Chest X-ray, AP view. Patient: 30 years old, sex F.
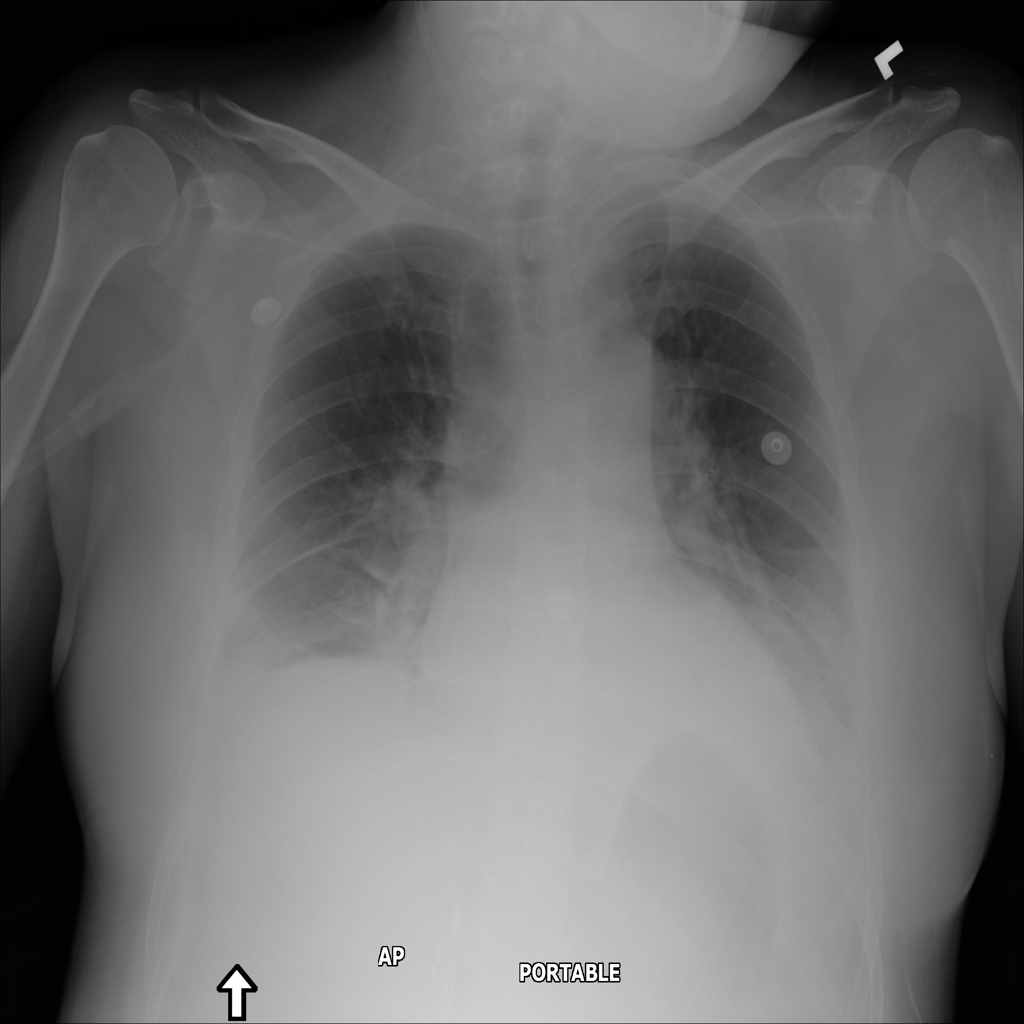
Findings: Atelectasis, Effusion, Infiltration